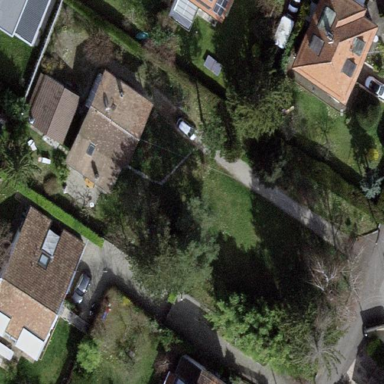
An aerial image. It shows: Garden surrounded by fence.